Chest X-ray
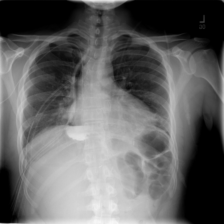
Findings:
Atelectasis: negative
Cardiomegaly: negative
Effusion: negative
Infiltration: negative
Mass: negative
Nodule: negative
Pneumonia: negative
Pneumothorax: negative
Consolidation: negative
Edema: negative
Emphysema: negative
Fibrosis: negative
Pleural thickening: negative
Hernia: negative